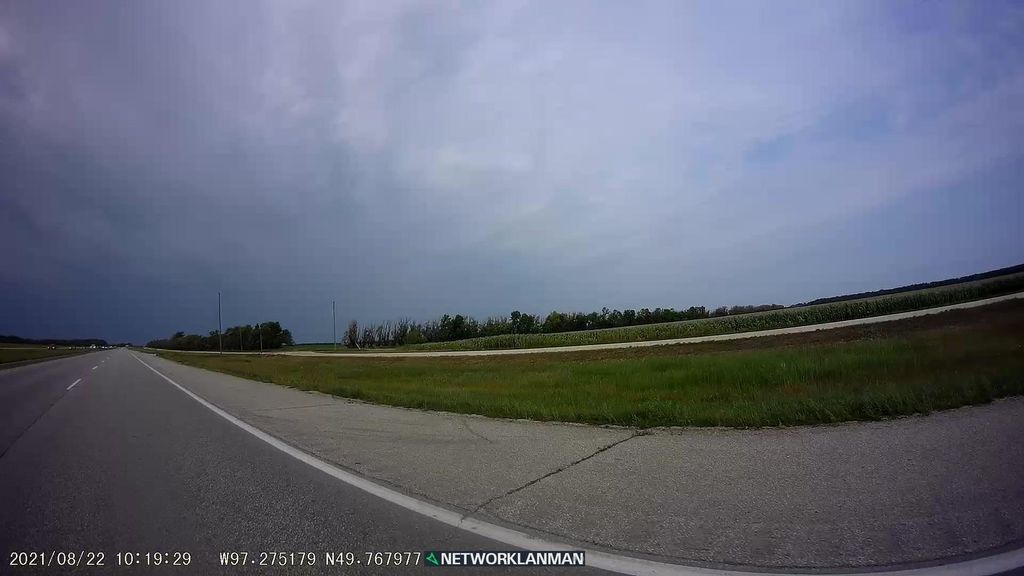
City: winnipeg